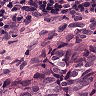
Metastatic tissue present: yes